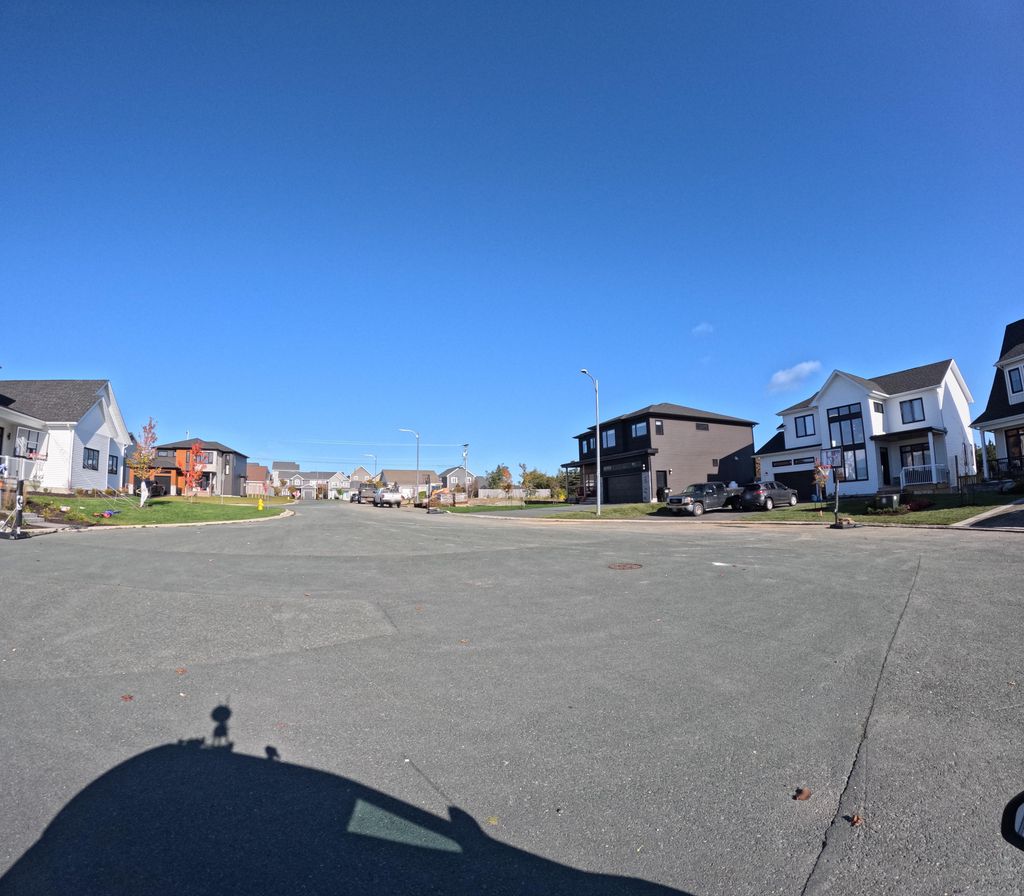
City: st_johns